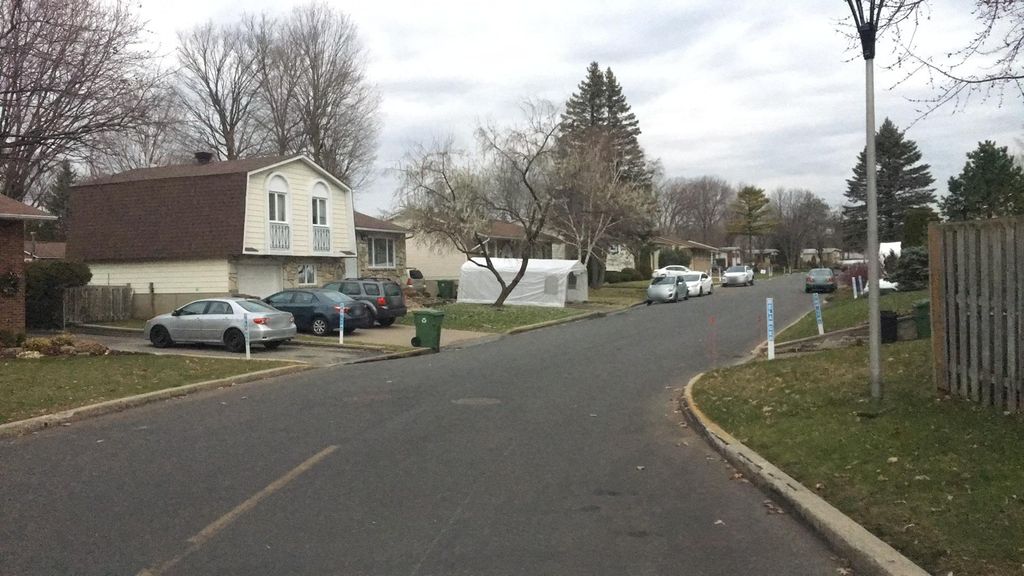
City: montreal